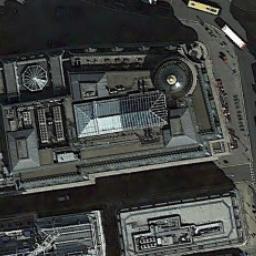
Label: church